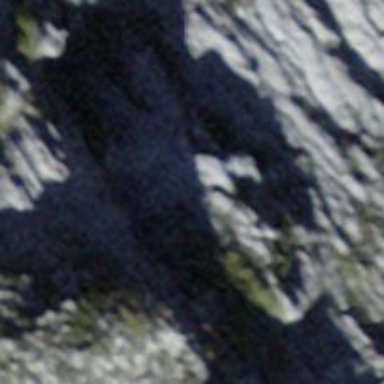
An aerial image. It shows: Natural cliff.